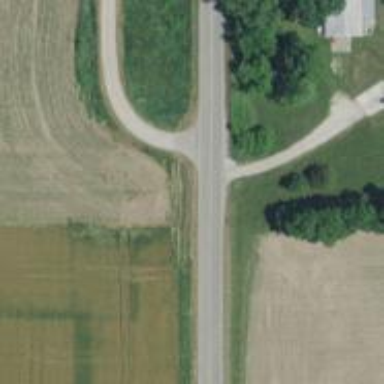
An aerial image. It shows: Tertiary road.